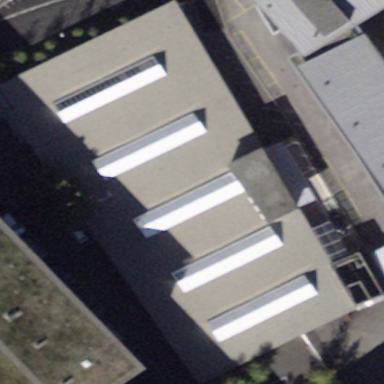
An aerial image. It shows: Office building.